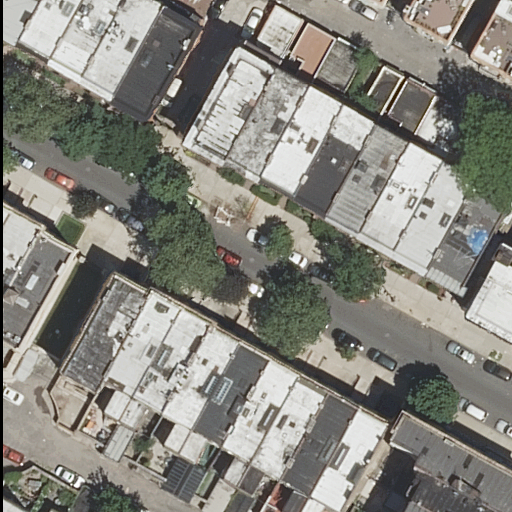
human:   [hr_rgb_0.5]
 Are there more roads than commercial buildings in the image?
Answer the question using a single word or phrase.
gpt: yes

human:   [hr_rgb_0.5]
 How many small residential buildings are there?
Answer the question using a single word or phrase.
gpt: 25

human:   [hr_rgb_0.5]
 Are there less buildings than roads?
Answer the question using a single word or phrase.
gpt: no

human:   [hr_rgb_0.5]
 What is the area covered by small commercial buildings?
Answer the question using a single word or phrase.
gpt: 0m2

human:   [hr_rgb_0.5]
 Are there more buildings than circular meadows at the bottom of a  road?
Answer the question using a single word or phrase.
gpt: yes

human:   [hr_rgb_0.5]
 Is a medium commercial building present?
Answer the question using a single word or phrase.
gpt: no

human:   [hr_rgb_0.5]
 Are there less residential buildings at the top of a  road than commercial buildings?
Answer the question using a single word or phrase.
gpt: no

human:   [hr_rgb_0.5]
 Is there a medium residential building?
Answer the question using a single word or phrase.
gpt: yes

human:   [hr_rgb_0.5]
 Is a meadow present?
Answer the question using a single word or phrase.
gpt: no

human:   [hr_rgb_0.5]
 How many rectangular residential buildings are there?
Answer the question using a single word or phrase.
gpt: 43

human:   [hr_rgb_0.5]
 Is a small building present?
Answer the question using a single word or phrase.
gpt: yes

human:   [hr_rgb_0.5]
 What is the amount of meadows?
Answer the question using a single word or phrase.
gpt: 0

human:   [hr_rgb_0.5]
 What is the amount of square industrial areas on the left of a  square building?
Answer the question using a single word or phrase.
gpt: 0

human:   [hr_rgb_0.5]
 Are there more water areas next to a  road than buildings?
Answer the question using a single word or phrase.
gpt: no

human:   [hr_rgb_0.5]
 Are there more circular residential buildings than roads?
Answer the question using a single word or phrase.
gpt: no

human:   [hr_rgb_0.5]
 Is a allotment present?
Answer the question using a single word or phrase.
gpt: no

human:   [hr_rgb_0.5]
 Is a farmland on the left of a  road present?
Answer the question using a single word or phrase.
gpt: no

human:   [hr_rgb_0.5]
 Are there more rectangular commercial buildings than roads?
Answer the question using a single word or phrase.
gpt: no

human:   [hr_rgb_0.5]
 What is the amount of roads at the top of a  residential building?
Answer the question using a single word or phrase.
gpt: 3

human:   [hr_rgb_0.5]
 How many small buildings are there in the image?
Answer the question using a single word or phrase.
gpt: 25

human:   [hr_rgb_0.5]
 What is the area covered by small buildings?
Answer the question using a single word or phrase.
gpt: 942m2

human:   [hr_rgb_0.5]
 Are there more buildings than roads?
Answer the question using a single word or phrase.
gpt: yes

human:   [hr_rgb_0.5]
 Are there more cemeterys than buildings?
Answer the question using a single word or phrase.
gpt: no

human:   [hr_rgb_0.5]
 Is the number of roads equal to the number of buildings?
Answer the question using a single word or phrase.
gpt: no

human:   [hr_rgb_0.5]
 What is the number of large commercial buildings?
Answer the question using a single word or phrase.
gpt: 0

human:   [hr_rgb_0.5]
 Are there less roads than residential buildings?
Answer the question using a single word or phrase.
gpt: yes

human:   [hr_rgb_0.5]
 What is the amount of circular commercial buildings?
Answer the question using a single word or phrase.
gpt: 0

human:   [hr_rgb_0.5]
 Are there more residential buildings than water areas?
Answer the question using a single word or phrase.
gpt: yes

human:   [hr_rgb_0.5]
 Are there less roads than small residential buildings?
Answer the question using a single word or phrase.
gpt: yes

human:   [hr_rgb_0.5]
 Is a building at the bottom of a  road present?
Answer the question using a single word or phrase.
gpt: yes

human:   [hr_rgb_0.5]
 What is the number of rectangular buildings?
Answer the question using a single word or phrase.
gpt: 43

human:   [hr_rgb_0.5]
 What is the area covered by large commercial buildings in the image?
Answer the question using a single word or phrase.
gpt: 0m2

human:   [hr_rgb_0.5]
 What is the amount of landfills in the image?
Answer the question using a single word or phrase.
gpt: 0

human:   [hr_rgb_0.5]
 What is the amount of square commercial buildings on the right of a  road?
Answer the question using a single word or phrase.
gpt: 0

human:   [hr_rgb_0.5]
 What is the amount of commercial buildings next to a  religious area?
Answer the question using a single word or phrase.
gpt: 0

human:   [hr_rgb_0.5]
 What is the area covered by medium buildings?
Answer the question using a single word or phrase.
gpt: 3291m2